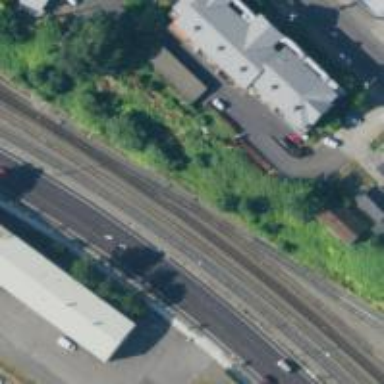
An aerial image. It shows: Rail spur service.